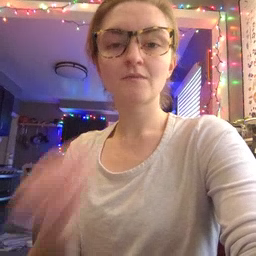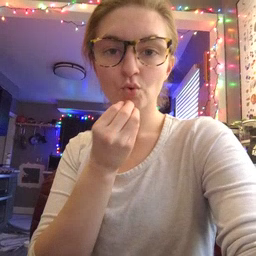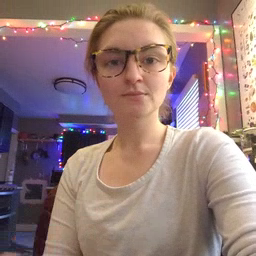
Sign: food